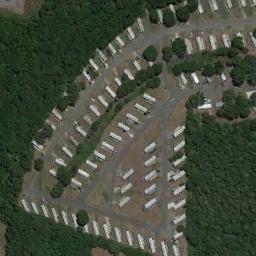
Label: mobile_home_park